Question: I have a view model that has year/month/day properties for someone's date of birth. All of these fields are required. Right now, if someone doesn't enter anything for the date of birth they get 3 separate error messages.

What I want to do is somehow group those error messages together into 1 message that just says 'Date of birth is required'. So if 1 or more of those fields are blank, they will always just get the 1 validation message.
I NEED this to work on client-side validation via jquery validate and unobtrusive validate. I know this is possible with the jquery validate plugin by looking at this <URL>. But I don't know how to achieve this with asp.net mvc using validation attributes on my model and unobtrusive validation. Hopefully there's some built in way to group properties for validation purposes, but if not can this be done with a custom validation attribute?
Here's what my existing model and view looks like:
The Model:
'''
public class MyModel {
[Required(ErrorMessage = "Year is required")]
public int Year { get; set; }
[Required(ErrorMessage = "Month is required")]
public int Month { get; set; }
[Required(ErrorMessage = "Day is required")]
public int Day { get; set; }
}
'''
The View:
'''
<div>
<label>Date of birth: <span style="color:red;">*</span></label>
<div>@Html.DropDownListFor(m => m.Year, ApplicationModel.GetSelectListForDateRange(DateTime.Today.Year - 16, DateTime.Today.Year - 10), "", new{data_description="birthDate"})@Html.LabelFor(m => m.StudentBirthYear)</div>
<div>@Html.DropDownListFor(m => m.Month, ApplicationModel.GetSelectListForDateRange(1, 12, true), "", new{data_description="birthDate"})@Html.LabelFor(m => m.StudentBirthMonth)</div>
<div>@Html.DropDownListFor(m => m.Day, ApplicationModel.GetSelectListForDateRange(1, 31), "", new{data_description="birthDate"})@Html.LabelFor(m => m.StudentBirthDay)</div>
</div>
<div class="error-container">@Html.ValidationMessageFor(m => m.Year)</div>
<div class="error-container">@Html.ValidationMessageFor(m => m.Month)</div>
<div class="error-container">@Html.ValidationMessageFor(m => m.Day)</div>
'''
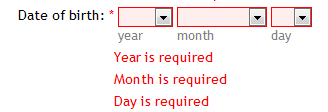
Answer: I am somewhat late to the party (only couple of years) still...
Most appropriate solution is indeed creating a 'CustomAttribute' but instead of giving you good advice an leaving to die I will show you how.
'''
public class GroupRequiredAttribute : ValidationAttribute, IClientValidatable
{
private readonly string[] _serverSideProperties;
public GroupRequiredAttribute(params string[] serverSideProperties)
{
_serverSideProperties = serverSideProperties;
}
protected override ValidationResult IsValid(object value, ValidationContext validationContext)
{
if (_serverSideProperties == null || _serverSideProperties.Length < 1)
{
return null;
}
foreach (var input in _serverSideProperties)
{
var propertyInfo = validationContext.ObjectType.GetProperty(input);
if (propertyInfo == null)
{
return new ValidationResult(string.Format("unknown property {0}", input));
}
var propertyValue = propertyInfo.GetValue(validationContext.ObjectInstance, null);
if (propertyValue is string && !string.IsNullOrEmpty(propertyValue as string))
{
return null;
}
if (propertyValue != null)
{
return null;
}
}
return new ValidationResult(FormatErrorMessage(validationContext.DisplayName));
}
public IEnumerable<ModelClientValidationRule> GetClientValidationRules(ModelMetadata metadata, ControllerContext context)
{
var rule = new ModelClientValidationRule
{
ErrorMessage = ErrorMessage,
ValidationType = "grouprequired"
};
rule.ValidationParameters["grouprequiredinputs"] = string.Join(",", this._serverSideProperties);
yield return rule;
}
}
'''
Decorate only one field on your viewModel like following:
'''
[GroupRequired("Year", "Month", "Day", ErrorMessage = "Please enter your date of birth")]
public int? Year { get; set; }
public int? Month { get; set; }
public int? Day { get; set; }
'''
You will need to add adapters in my case it's 'jquery.validate.unobtrusive.customadapters.js' or wherever you register your adapters (you might put this on the page just do it after unobtrusive validation runs).
'''
(function ($) {
jQuery.validator.unobtrusive.adapters.add('grouprequired', ['grouprequiredinputs'], function (options) {
options.rules['grouprequired'] = options.params;
options.messages['grouprequired'] = options.message;
});
}(jQuery));
jQuery.validator.addMethod('grouprequired', function (value, element, params) {
var inputs = params.grouprequiredinputs.split(',');
var values = $.map(inputs, function (input, index) {
var val = $('#' + input).val();
return val != '' ? input : null;
});
return values.length == inputs.length;
});
'''
and that should do it.
For those who are interested what this does: In C# land it grabs the ids of fields glues them with ',' and puts into custom attribute on Year field.
should look something like this (If it doesn't debug C# attribute):
'''
<input class="tooltip form-control input dob--input-long" data-val="true" data-val-grouprequired="Please enter your date of birth" data-val-grouprequired-grouprequiredinputs="Year,Month,Day" name="Year" placeholder="YYYY" tabindex="" type="text" value="">
'''
Then Jquery validation splits them back into id's and checks if all of them are not empty and that's pretty much it.
You will want to mark fields as invalid somehow (now it would only mark the field attribute is sitting on) most appropriate solution IMHO is to wrap all fields in container with class 'field-error-wrapper' and then add following to your page after Jquery validation is loaded:
'''
$.validator.setDefaults({
highlight: function (element) {
$(element).closest(".field-error-wrapper").addClass("input-validation-error");
},
unhighlight: function (element) {
$(element).closest(".field-error-wrapper").removeClass("input-validation-error");
}
});
'''
instead of marking field it will mark container and then you can write your css in a way that if container is marked with '.input-validation-error' then all fields inside turn red. I think my job here is done.
Ok so there appears to be one more issue where fields get unmarked because validator thinks that day and month are valid and it needs to remove invalid class from parent, validator first marks invalid fields then unmarks valid which causes validation not to get highlighted, so I changed the sequence in which validation happens, I wouldn't recommend overriding this globally (cause I am not sure on what catastrophic side affects it might have) just paste it on the page where you have birthdate fields.
'''
$(function () {
$.data($('form')[0], 'validator').settings.showErrors = function () {
if (this.settings.unhighlight) {
for (var i = 0, elements = this.validElements() ; elements[i]; i++) {
this.settings.unhighlight.call(this, elements[i], this.settings.errorClass, this.settings.validClass);
}
}
this.hideErrors();
for (var i = 0; this.errorList[i]; i++) {
var error = this.errorList[i];
this.settings.highlight && this.settings.highlight.call(this, error.element, this.settings.errorClass, this.settings.validClass);
this.showLabel(error.element, error.message);
}
if (this.errorList.length) {
this.toShow = this.toShow.add(this.containers);
}
if (this.settings.success) {
for (var i = 0; this.successList[i]; i++) {
this.showLabel(this.successList[i]);
}
}
this.toHide = this.toHide.not(this.toShow);
this.addWrapper(this.toShow).show();
};
});
'''
Hope this saves you some time.